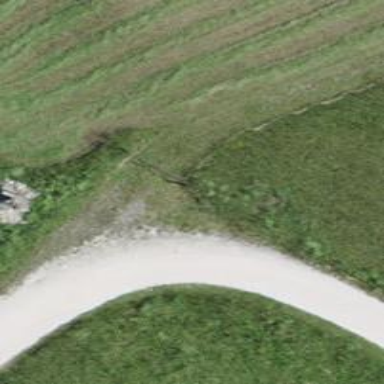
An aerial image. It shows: Grass track with grade5 track type.